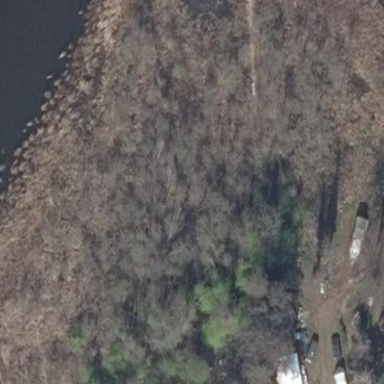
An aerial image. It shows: Swamp in wetland area.